Aerial crown-view tile of a tropical tree (Barro Colorado Island, Panama), acquired 20241014:
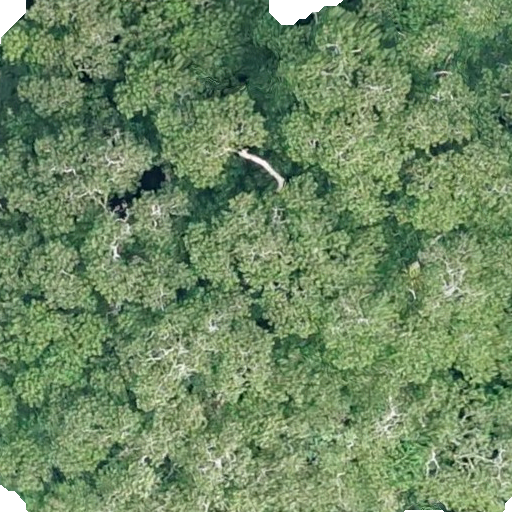
Species: Hura crepitans
GBIF accepted scientific name: Hura crepitans
Crown area: 617.424 m²